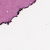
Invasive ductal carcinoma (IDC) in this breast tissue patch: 0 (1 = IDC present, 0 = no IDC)